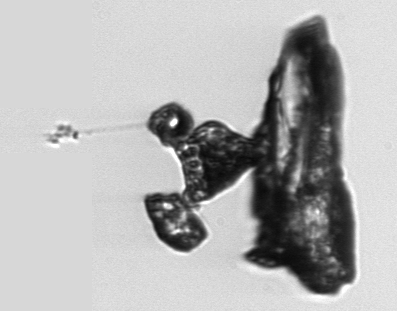
Label: Biddulphia